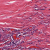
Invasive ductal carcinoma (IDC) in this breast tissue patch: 0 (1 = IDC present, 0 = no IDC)